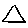
Label: triangle